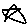
Label: star